Question: I'm trying to make a pie chart breaking down the split in values between 3 different categories (And yes I know a stacked bar chart would be better, but I don't really have a choice in the matter). I figured out how to make the pie using +coord_polar on a stacked bar plot, and hide the ticks/axis labels, but I need to include that actual values, as well as percentage of total, within each slice of the pie chart, and I'm not sure how to do that. Here's the code I'm using (the data I'm working with is confidential, so I've replaced it with some simulated data).
'''
library(ggplot2)
simuldata <- data.frame(Category = LETTERS[1:3],
value = c(196, 149,127))
piechart <- ggplot(simuldata, aes(x="", y=value, fill=Category)) +
geom_bar(width=1, stat="identity") +
coord_polar("y", start=0) +
xlab("") +
ylab("Value") +
theme(axis.text.x=element_blank(),axis.ticks.x=element_blank())
piechart
'''

How would I go about adding the values and percentages to each slice?
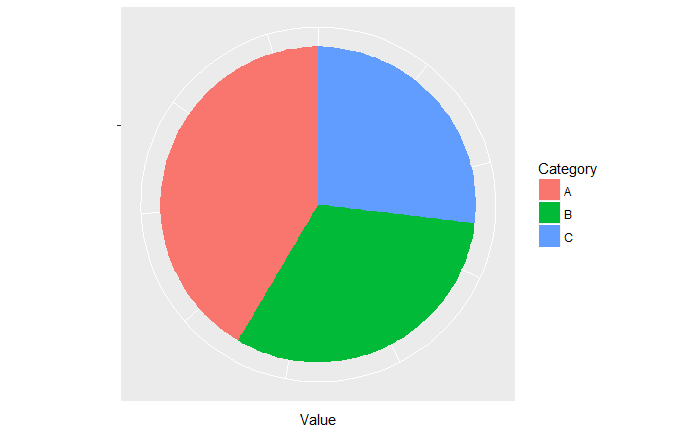
Answer: This is super-straightforward with the 'ggstatsplot' package function 'ggpiestats' (<URL>:
'''
# data
simuldata <- data.frame(Category = LETTERS[1:3],
value = c(196, 149, 127))
# plot
ggstatsplot::ggpiestats(data = simuldata,
main = Category,
counts = value)
'''

<URL>